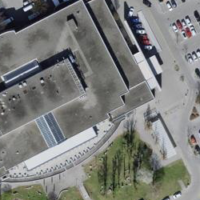
EUNIS habitat code: 54
Species observed at this site:
Fringilla coelebs